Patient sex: F
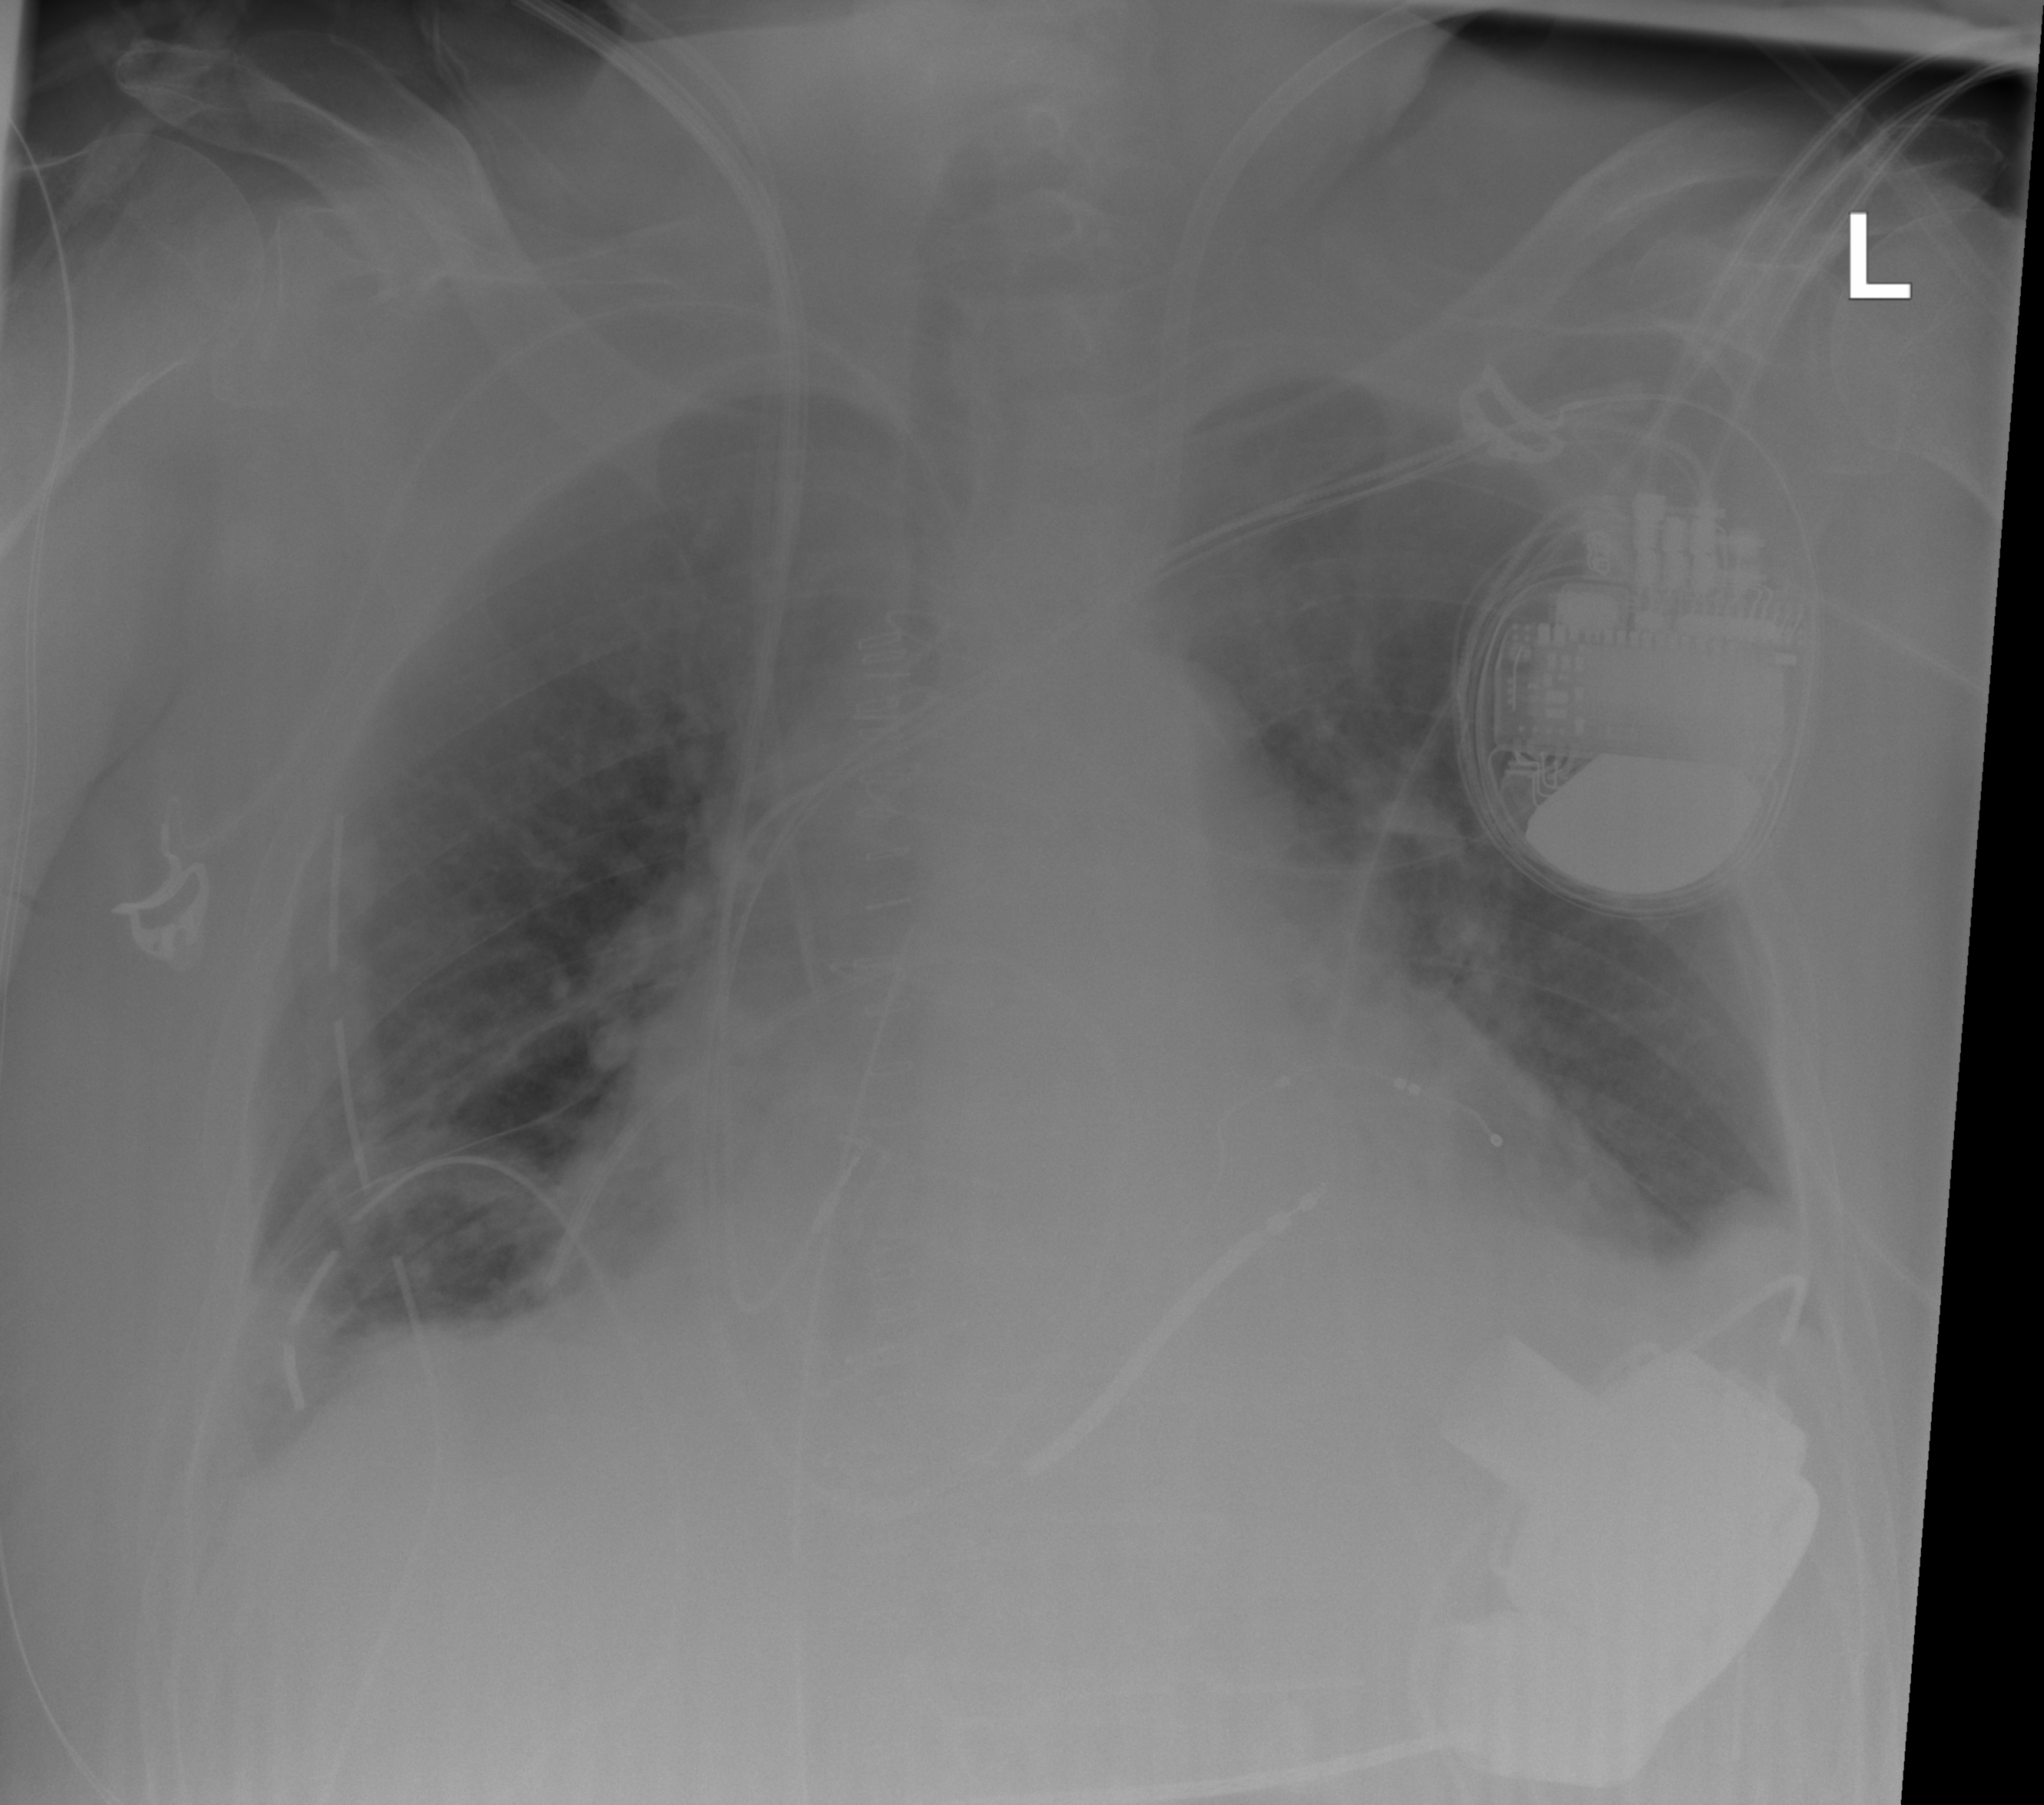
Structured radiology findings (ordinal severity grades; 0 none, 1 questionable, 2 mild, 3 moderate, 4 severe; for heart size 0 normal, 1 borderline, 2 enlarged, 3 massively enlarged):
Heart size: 2
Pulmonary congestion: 2
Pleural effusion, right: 2
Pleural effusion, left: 2
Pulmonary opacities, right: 2
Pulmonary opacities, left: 2
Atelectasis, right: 2
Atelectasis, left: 2